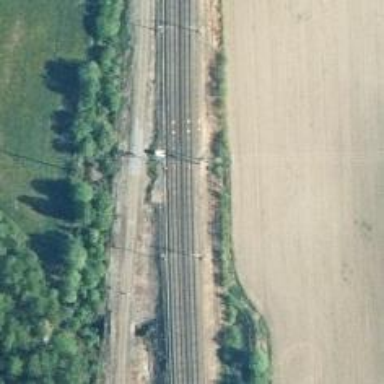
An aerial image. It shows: Railway signal.